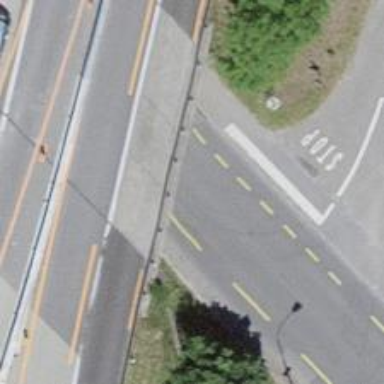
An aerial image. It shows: Secondary road with dedicated lane for cyclists.